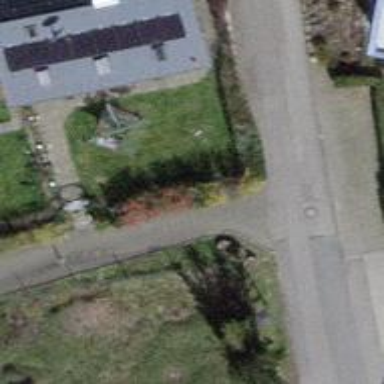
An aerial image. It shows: Residential road with paving stones.